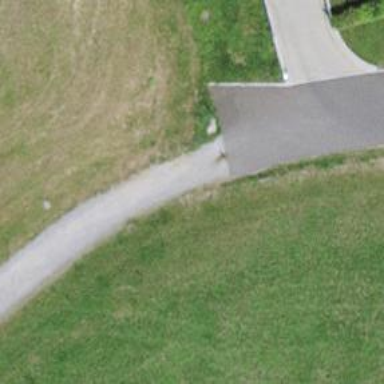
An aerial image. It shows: Cycle barrier.